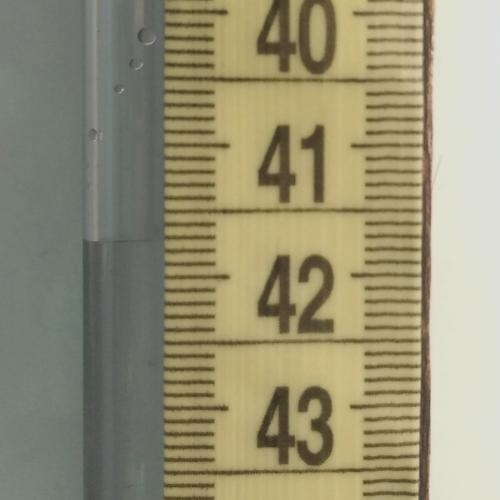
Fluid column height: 41.7 cm